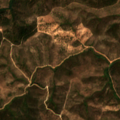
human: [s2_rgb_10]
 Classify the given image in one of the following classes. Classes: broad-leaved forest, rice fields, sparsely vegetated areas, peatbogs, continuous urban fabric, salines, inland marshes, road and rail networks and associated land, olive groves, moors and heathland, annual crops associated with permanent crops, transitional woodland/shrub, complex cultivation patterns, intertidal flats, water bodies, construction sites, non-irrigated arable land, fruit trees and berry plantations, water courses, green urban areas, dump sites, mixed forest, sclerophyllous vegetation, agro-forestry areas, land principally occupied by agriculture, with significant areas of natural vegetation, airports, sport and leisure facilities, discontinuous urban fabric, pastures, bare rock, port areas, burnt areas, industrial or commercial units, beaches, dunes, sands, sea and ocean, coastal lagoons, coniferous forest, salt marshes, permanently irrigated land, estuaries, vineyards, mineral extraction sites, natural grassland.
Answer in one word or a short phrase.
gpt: broad-leaved forest, transitional woodland/shrub